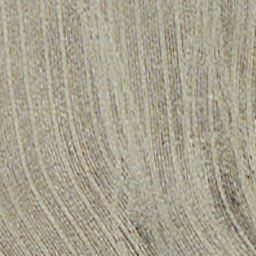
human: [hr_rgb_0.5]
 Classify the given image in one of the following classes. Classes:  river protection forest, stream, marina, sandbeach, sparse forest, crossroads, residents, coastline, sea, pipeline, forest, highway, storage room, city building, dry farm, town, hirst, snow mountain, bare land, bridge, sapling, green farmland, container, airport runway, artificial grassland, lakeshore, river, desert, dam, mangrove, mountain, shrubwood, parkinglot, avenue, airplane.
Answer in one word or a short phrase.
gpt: dry farm